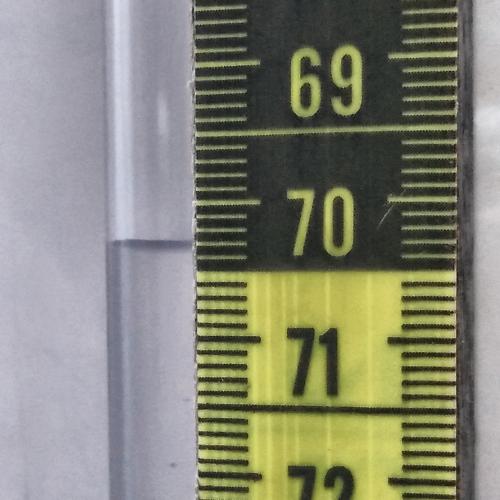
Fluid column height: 70.3 cm